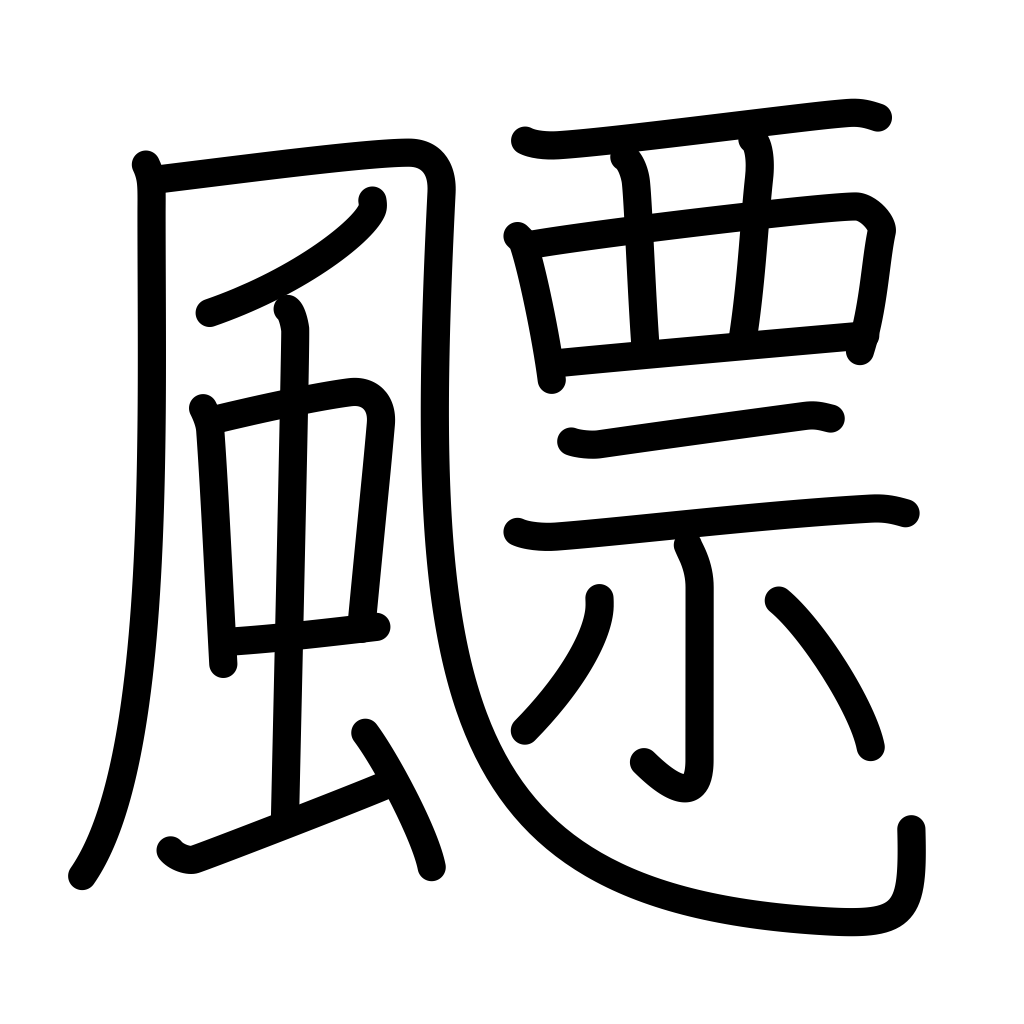
Meaning: whirlwind, cyclone, floating